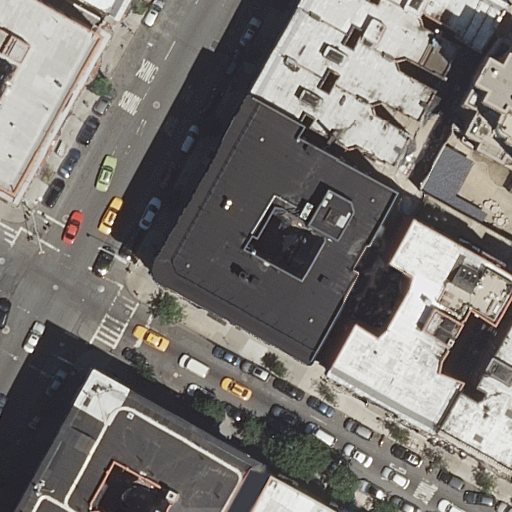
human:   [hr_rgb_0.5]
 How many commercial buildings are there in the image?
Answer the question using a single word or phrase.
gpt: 0

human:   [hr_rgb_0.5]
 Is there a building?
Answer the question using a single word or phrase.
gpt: yes

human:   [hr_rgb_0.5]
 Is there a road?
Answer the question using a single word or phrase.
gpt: yes

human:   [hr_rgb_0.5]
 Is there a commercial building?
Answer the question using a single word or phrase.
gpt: no

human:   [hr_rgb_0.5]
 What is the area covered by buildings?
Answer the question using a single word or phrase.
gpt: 3989m2

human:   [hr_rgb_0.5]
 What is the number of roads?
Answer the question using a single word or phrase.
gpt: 5

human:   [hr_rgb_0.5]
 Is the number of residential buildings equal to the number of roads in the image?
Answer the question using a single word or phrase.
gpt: no

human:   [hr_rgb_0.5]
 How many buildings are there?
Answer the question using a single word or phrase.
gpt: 12

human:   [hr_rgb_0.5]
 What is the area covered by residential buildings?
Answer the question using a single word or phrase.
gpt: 3989m2

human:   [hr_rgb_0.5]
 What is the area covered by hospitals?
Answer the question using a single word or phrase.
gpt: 10457m2

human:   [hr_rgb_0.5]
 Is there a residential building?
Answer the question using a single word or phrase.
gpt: yes

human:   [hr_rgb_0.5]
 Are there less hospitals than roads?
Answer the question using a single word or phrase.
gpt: yes

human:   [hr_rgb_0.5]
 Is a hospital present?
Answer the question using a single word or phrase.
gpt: yes

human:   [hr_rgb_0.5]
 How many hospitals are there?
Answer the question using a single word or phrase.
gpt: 1

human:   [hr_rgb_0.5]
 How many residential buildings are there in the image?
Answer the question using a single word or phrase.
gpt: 12

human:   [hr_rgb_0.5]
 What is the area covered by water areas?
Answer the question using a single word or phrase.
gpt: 0m2

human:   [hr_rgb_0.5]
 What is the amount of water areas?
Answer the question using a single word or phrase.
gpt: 0

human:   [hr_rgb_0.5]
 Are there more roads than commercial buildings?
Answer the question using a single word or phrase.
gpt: yes

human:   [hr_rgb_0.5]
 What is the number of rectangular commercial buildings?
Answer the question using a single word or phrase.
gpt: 0

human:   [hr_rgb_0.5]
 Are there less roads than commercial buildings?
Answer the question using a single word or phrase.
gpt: no

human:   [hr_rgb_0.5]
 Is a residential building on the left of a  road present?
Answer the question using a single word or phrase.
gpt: yes

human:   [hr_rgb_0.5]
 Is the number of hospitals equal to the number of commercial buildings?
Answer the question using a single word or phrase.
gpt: no

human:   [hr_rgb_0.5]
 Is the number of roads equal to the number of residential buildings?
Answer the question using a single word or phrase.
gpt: no

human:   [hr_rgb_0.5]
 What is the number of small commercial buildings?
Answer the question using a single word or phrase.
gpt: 0

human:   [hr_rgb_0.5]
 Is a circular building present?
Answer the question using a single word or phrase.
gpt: no

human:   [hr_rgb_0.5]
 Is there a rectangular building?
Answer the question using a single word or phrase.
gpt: yes

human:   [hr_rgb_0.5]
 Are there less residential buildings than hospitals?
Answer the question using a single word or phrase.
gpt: no

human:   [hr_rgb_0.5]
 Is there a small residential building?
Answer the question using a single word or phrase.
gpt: yes

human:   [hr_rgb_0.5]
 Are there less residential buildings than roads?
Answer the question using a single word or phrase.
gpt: no

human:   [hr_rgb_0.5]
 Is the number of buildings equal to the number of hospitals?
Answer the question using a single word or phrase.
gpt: no

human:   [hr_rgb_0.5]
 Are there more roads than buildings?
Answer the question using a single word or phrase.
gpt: no

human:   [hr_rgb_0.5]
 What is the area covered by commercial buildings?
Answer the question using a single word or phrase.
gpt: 0m2

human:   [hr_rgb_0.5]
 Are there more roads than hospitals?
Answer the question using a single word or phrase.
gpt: yes

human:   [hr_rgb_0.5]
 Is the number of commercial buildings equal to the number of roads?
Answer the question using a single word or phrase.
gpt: no

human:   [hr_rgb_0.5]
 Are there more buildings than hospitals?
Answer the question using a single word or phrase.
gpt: yes

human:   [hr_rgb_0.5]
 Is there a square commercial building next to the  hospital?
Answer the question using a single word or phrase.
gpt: no

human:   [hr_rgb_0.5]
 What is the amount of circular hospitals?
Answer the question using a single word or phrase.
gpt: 0

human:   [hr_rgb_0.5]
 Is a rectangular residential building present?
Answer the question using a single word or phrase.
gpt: yes

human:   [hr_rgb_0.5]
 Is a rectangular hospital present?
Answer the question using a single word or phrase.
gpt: no

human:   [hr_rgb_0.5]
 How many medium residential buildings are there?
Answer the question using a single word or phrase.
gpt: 7

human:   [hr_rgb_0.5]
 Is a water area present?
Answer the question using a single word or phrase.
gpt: no

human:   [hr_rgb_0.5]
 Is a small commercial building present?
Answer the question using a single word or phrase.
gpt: no

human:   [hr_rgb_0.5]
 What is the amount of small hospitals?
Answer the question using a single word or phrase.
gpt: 0

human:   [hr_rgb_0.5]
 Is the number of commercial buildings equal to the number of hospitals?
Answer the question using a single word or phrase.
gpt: no

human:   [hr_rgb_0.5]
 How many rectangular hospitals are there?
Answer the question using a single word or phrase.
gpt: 0

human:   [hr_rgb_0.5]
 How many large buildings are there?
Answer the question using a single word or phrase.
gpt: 2

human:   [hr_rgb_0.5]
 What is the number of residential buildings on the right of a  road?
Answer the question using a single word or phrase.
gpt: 10

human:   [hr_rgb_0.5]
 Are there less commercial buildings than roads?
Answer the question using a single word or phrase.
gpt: yes

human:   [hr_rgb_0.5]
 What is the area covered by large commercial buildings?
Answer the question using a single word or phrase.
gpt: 0m2

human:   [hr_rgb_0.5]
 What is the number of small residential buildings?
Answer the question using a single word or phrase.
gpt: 3

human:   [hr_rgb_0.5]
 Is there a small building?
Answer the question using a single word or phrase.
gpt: yes

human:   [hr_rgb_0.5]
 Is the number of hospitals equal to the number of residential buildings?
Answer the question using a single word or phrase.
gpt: no

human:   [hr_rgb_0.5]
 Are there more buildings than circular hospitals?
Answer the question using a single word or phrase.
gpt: yes

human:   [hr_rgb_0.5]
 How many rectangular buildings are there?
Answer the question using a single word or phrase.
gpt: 4

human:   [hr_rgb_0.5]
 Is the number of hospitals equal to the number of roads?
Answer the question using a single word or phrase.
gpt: no

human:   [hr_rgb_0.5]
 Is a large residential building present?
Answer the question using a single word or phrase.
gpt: yes

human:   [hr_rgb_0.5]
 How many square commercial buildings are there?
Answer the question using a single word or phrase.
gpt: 0

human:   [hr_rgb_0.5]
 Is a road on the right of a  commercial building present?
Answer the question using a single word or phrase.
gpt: no

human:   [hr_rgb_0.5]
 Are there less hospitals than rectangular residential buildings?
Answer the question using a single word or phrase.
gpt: yes

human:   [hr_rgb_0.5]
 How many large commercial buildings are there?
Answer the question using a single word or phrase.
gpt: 0

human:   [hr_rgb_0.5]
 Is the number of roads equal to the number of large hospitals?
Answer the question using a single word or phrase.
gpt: no

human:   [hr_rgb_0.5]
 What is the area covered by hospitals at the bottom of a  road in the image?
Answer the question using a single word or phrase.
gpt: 0m2

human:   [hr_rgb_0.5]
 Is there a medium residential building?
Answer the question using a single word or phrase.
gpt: yes

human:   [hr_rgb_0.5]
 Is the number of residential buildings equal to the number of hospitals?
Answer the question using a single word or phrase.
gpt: no